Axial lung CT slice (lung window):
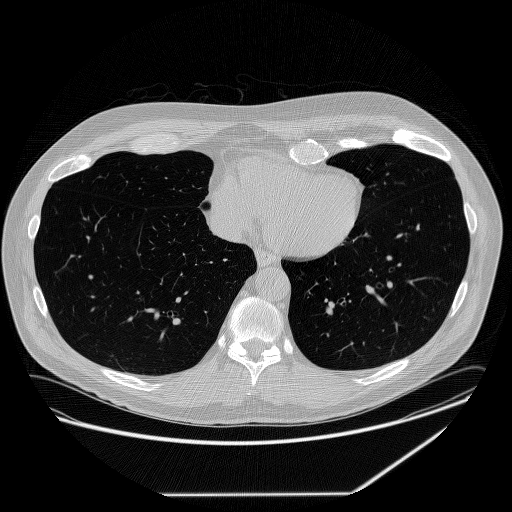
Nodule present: no